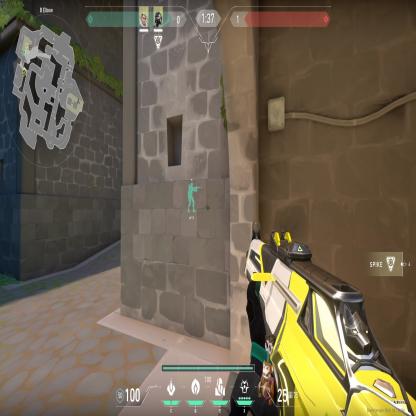
Label: teammate